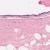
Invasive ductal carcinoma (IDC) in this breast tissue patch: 0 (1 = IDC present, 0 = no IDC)